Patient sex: F
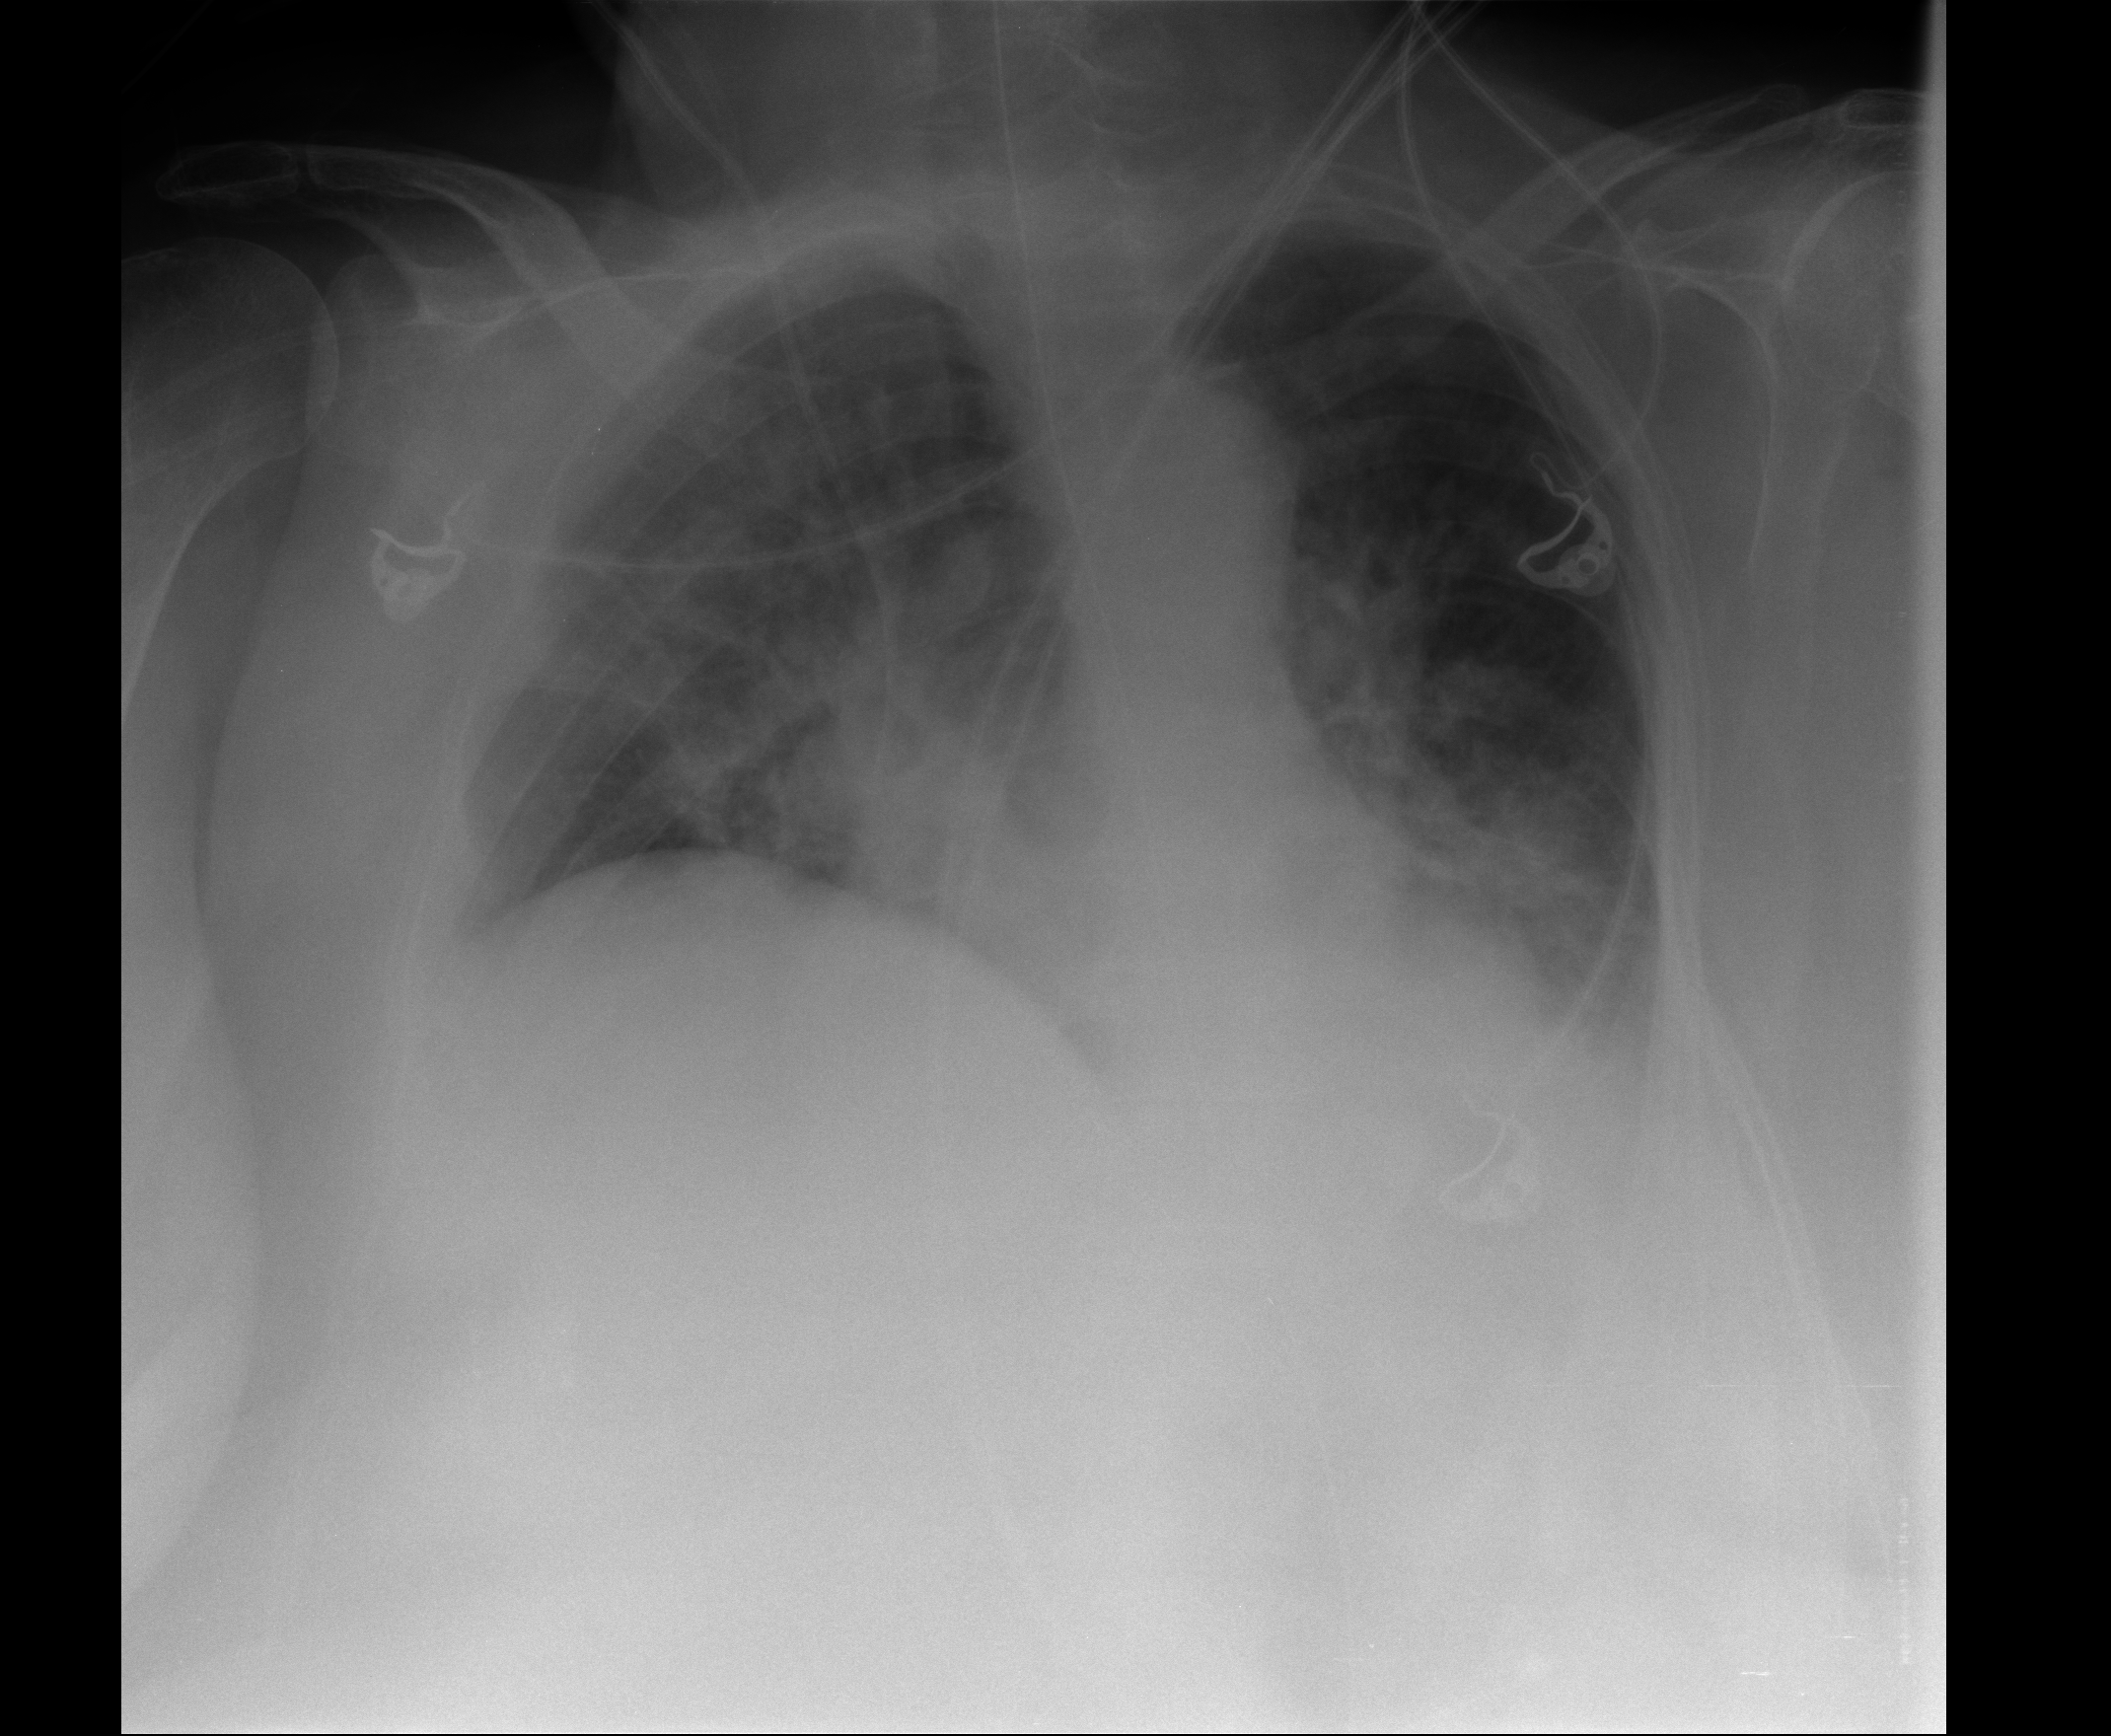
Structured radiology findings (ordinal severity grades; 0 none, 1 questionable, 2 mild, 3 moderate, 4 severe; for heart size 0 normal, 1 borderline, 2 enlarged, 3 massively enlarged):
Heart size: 0
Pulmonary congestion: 2
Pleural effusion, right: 0
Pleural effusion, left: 2
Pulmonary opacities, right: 3
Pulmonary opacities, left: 3
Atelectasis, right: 2
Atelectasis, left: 2